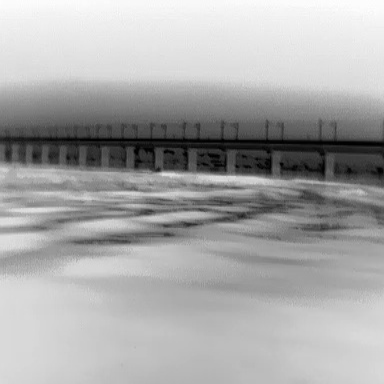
There is a canoe in the infrared image.